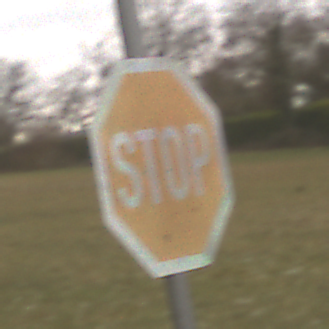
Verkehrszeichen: Stop
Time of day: Midday
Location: Outdoor (Nature)
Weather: Overcast
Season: NotSpecified
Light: Natural